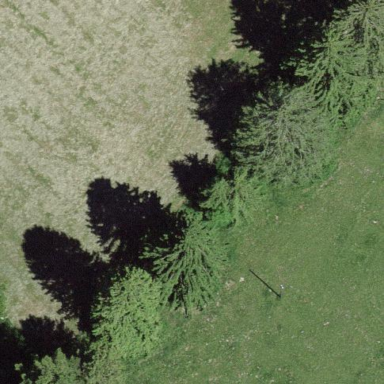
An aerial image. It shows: Beautiful woodland area.